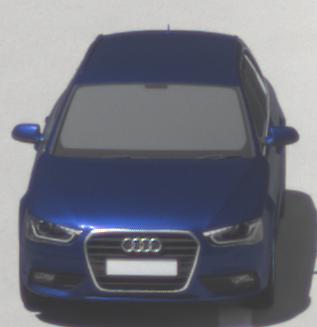
Make: Audi
Model: A4 Avant 1.8 TFSI
Detailed model: A4 (B8) Avant
Model produced from: 2012/02
Model produced until: 2015/04
Doors: 5
Color: blue
Road condition: dry road
Daytime: midday
Contrast: high contrast